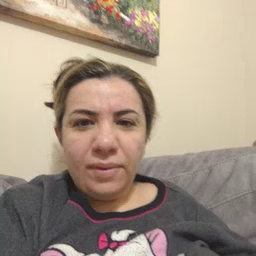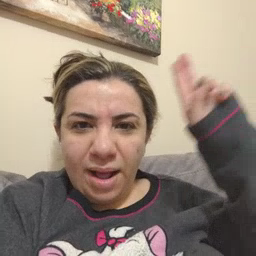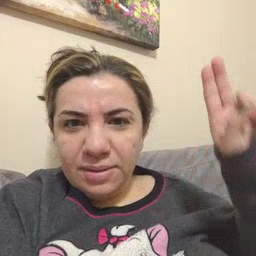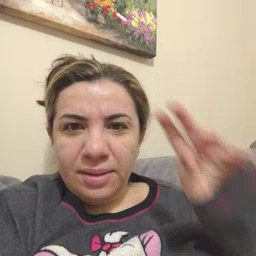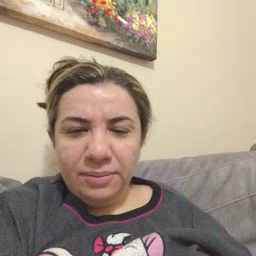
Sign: uncle